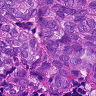
Metastatic tissue present: yes